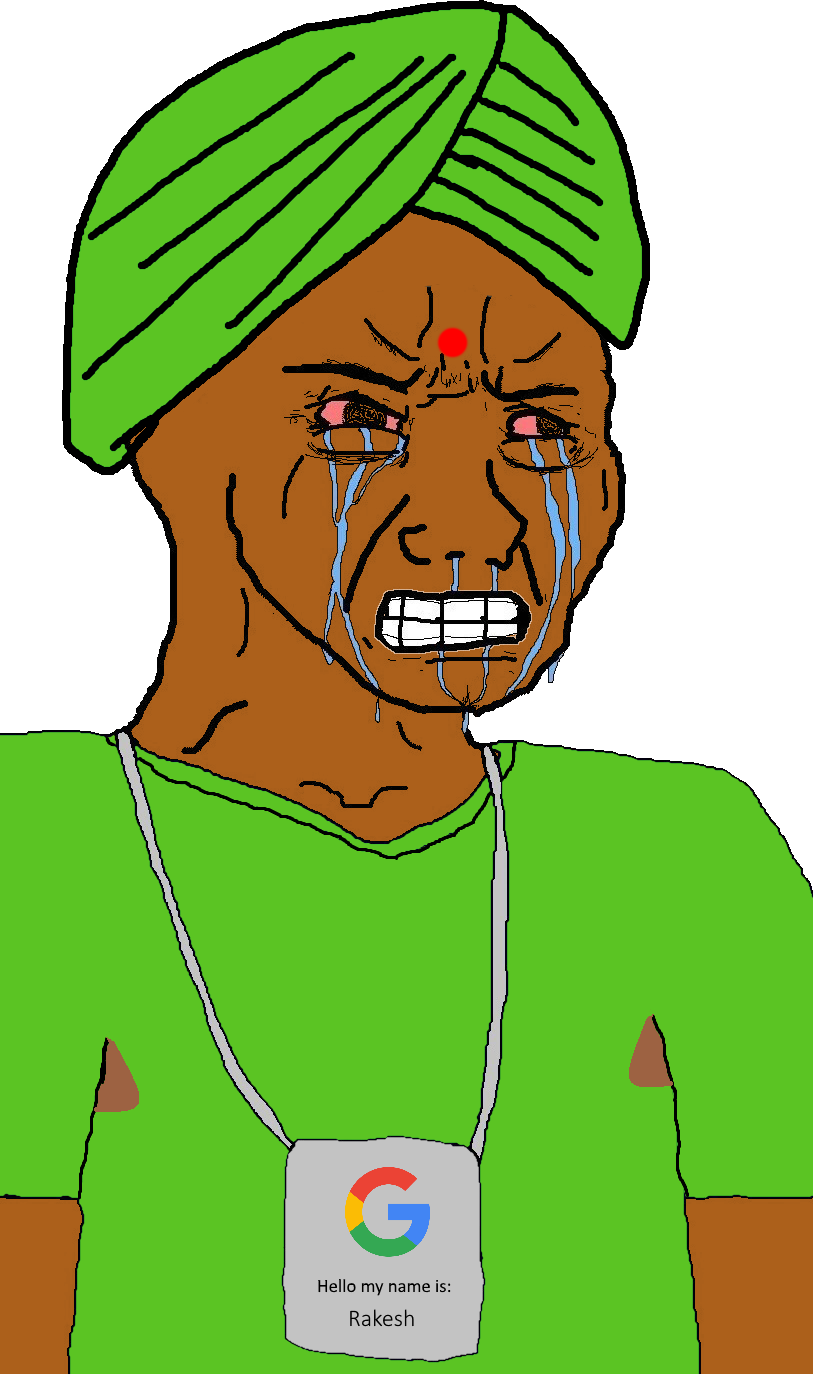
Label: 5_Crying_Wojak